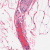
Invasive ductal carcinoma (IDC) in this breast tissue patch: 0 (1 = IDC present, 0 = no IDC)